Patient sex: F
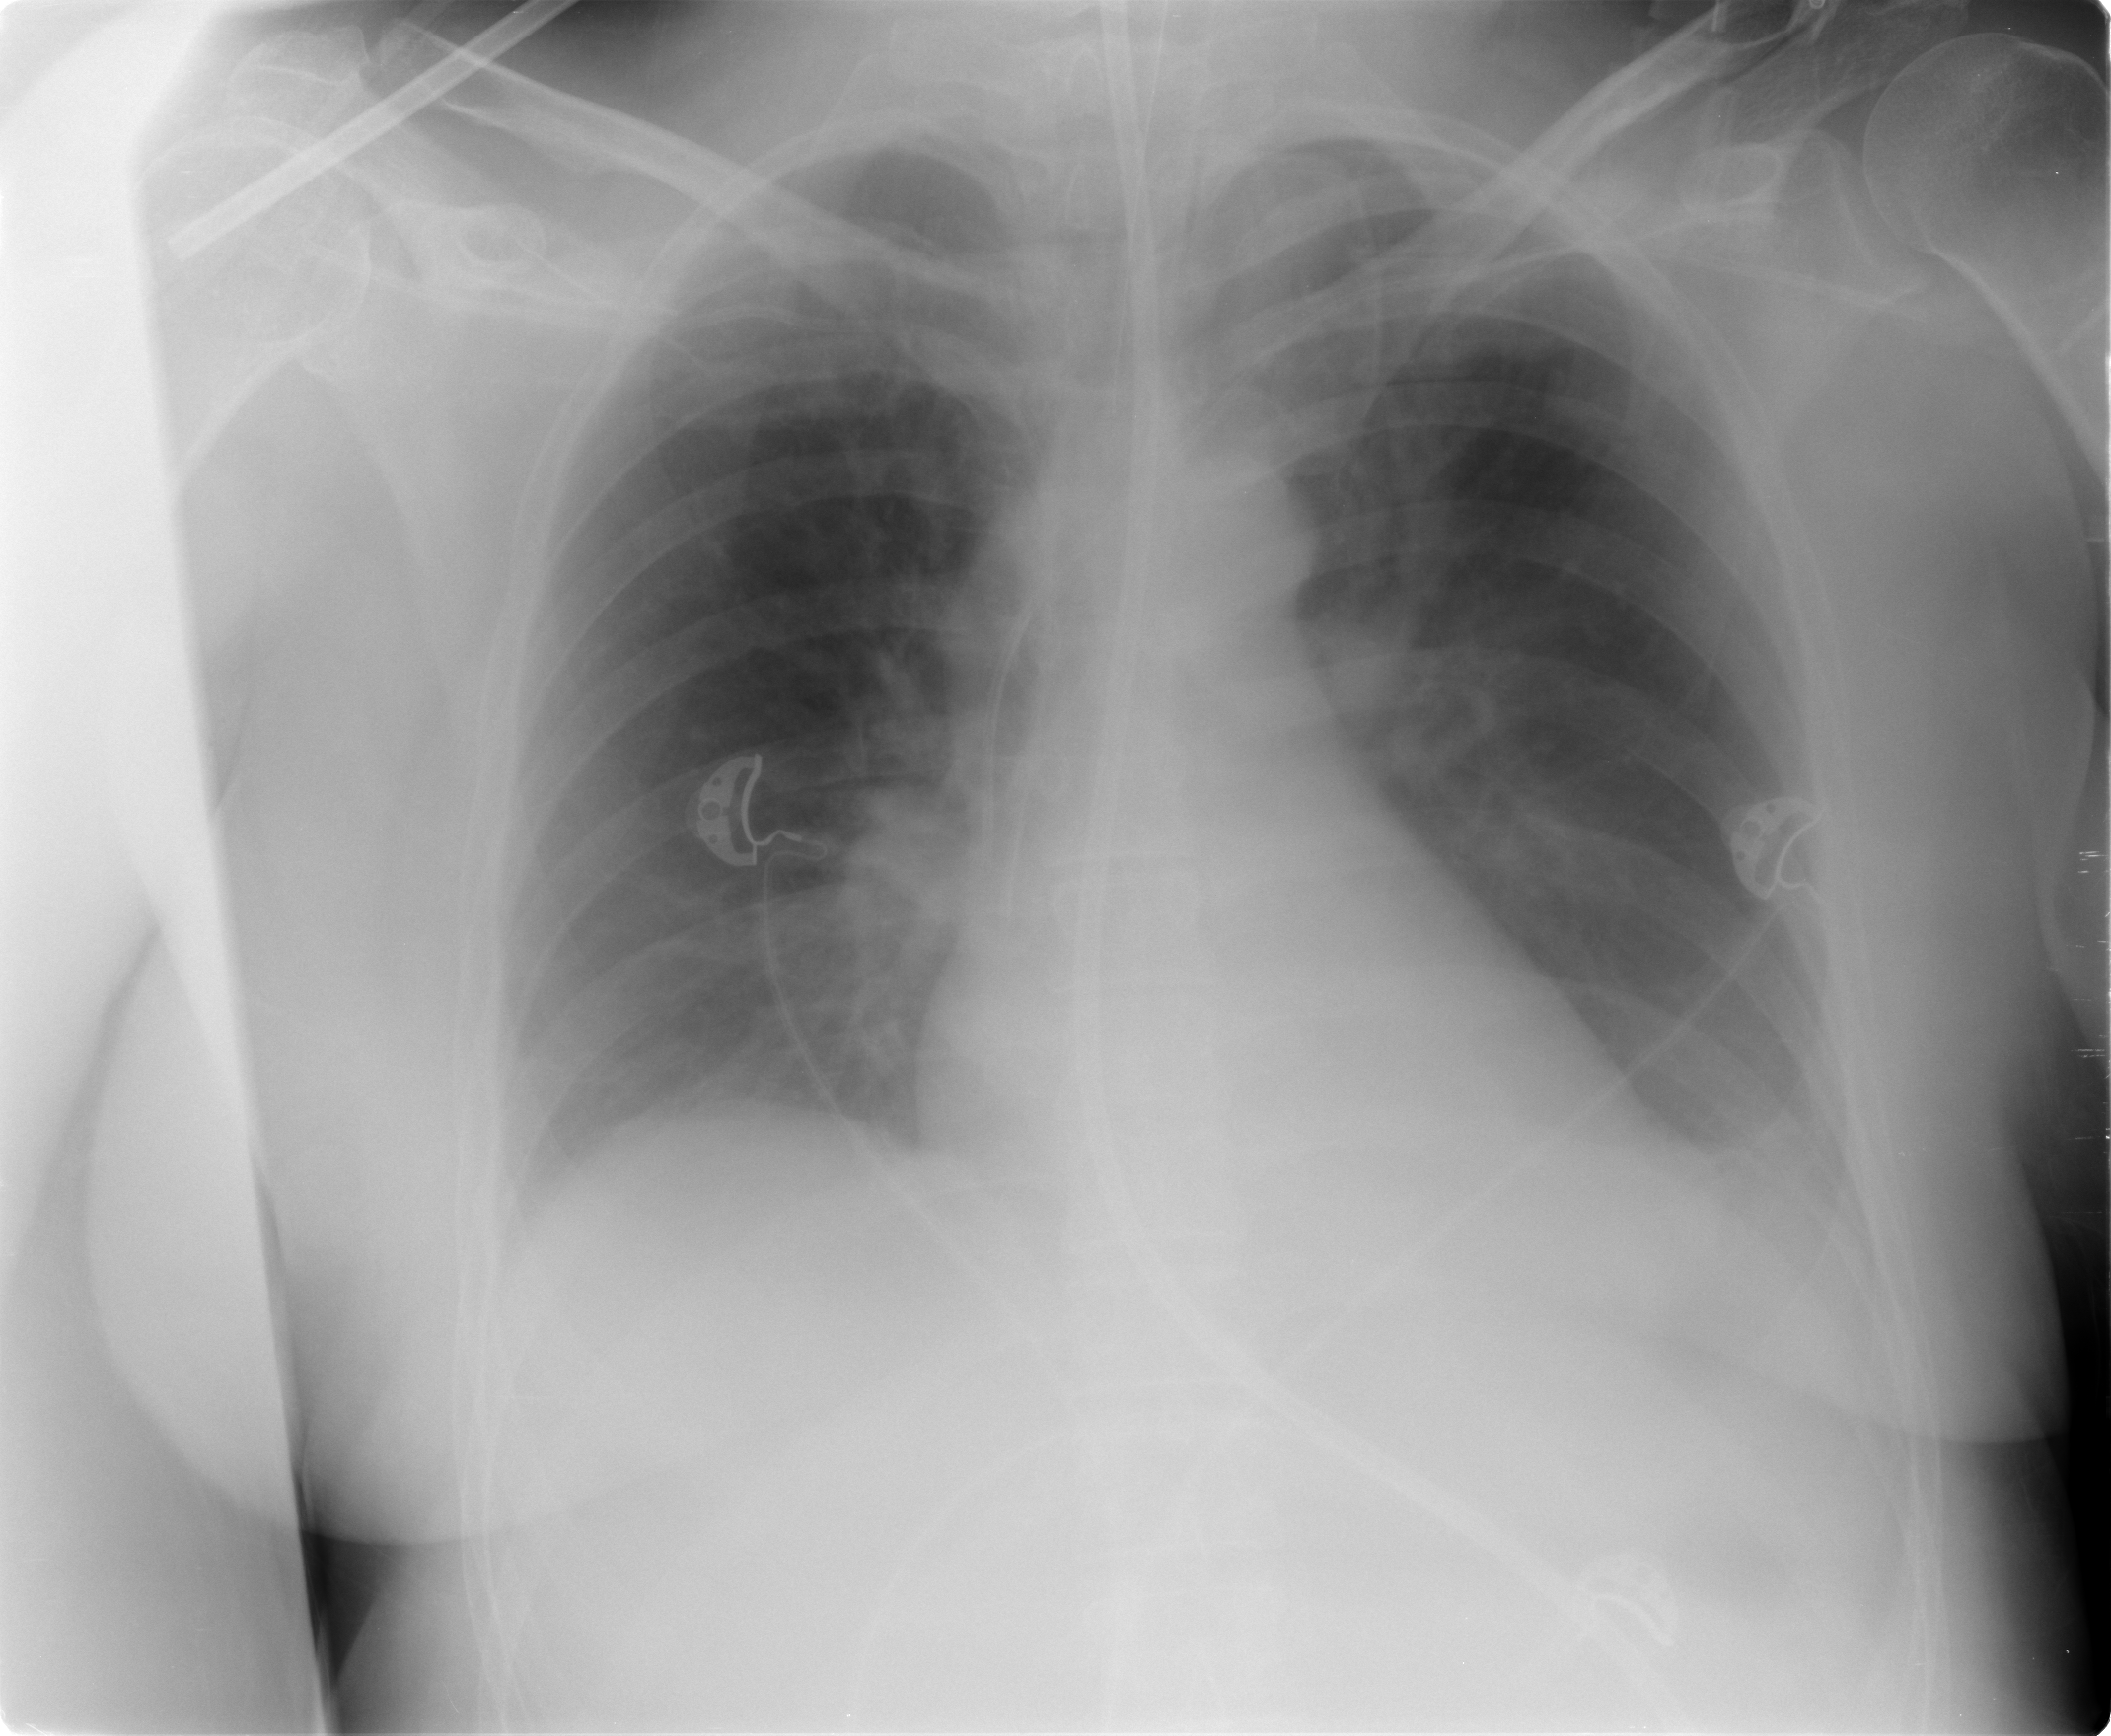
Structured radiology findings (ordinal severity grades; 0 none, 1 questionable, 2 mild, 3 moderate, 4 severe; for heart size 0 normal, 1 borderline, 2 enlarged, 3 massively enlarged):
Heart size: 0
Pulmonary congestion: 0
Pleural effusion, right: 2
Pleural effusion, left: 2
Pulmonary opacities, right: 0
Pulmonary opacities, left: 0
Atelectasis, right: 1
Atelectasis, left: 2